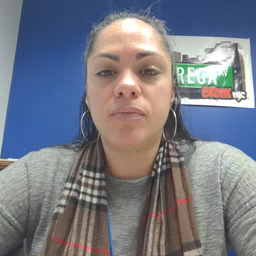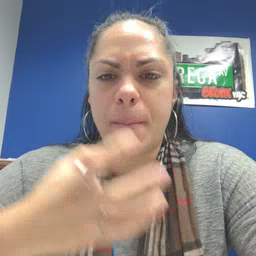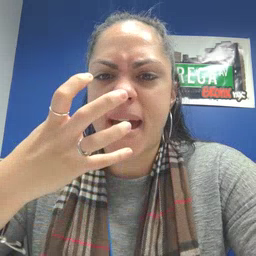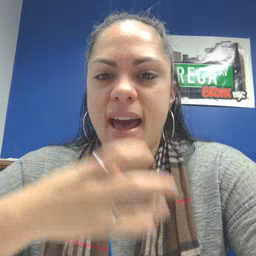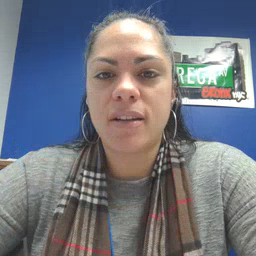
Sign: mad